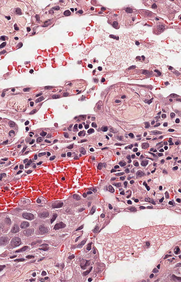
Tumor epithelial tissue: yes
Tumor-associated stroma tissue: yes
Normal tissue: no